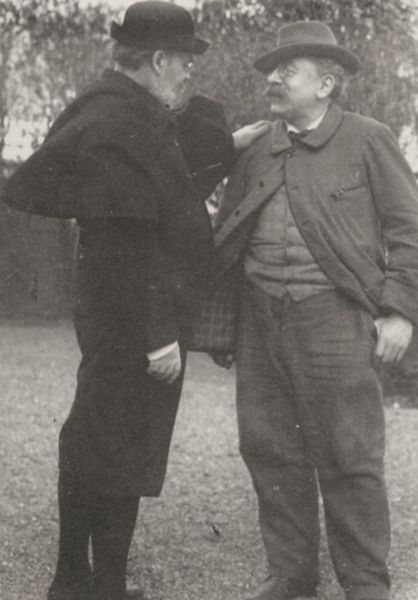
Titel: Zola und Alexis
Künstler: Francois Emile Zola
Schlagwörter: baum, blätter, hand, himmel, kopf, laub, mann, umhang, weiß, bäume, menschen, daumen, geste, grau, hut, hüte, kariert, kleider, mund, männer, nase, ohr, profil, schwarz, straße, blick, dach, gras, haus, rasen, weg, wiese, gespräch, karo, rock, alt, anzug, bart, bärte, gesichter, hemd, hose, jacke, schnurrbart, arm, arme, augen, blicke, kleidung, kragen, stehen, bildnis, gesten, hände, portrait, porträt, wind, auge, futter, haare, mantel, reich, stehend, personen, knopf, schulter, wald, garten, lächeln, umarmung, unterhaltung, zwei, haltung, hosen, hof, flattern, sturm, wehen, schnäuzer, draussen, knöpfe, sakko, schnauzer, weste, foto, fotografie, melone, lachen, karos, offen, windig, schwarz-weiß, brille, jacken, mäntel, stand, treffen, schnautzer, photo, dynamisch, begegnung, hosentasche, schwart, aussen, oberlippenbart, melonen, freundschaft, westen, cape, aufnahme, berührung, brillen, schwarz/weiß, pellerine, freunde, mitleid, häde, fotograife, handschlag, mante, photographi, begrßung, freundschaftlich, üte, kutschermantel, hosentache, s, mitgefühl, ghand, hey, beileid, kumpel, faltternd, verständnis, ba,rt